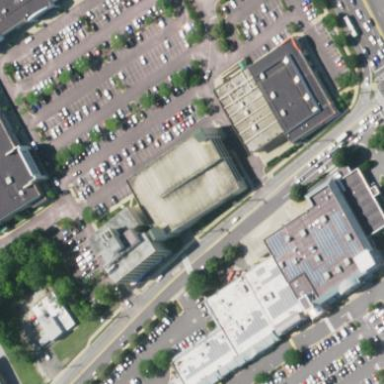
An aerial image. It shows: Building with rooftop parking area.